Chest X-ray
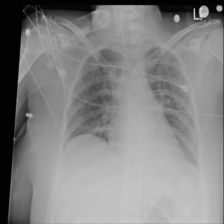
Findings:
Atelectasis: positive
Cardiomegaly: negative
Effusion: negative
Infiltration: positive
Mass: negative
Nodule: negative
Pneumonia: negative
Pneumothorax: negative
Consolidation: negative
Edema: negative
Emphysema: negative
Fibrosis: negative
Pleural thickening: negative
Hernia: negative